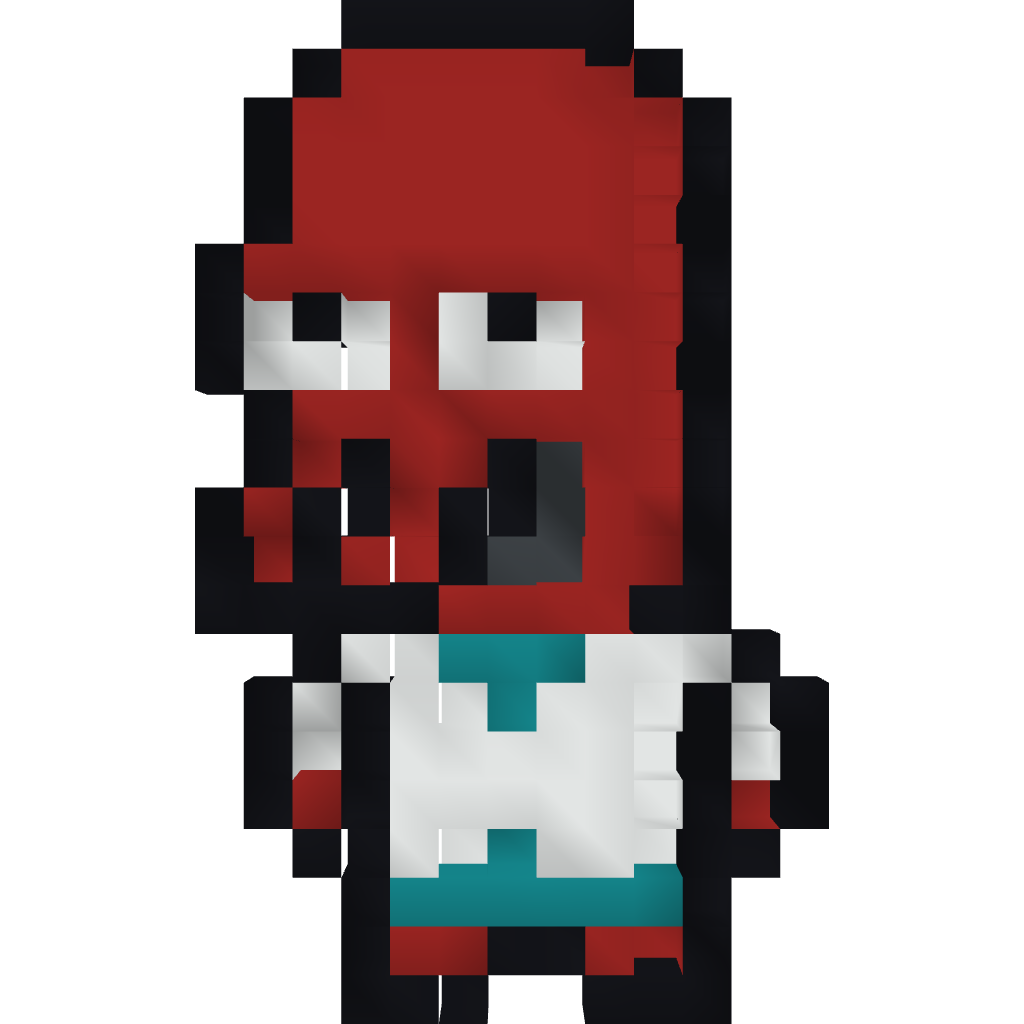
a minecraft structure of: Toon Zoidberg